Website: macys
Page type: customer-info-address
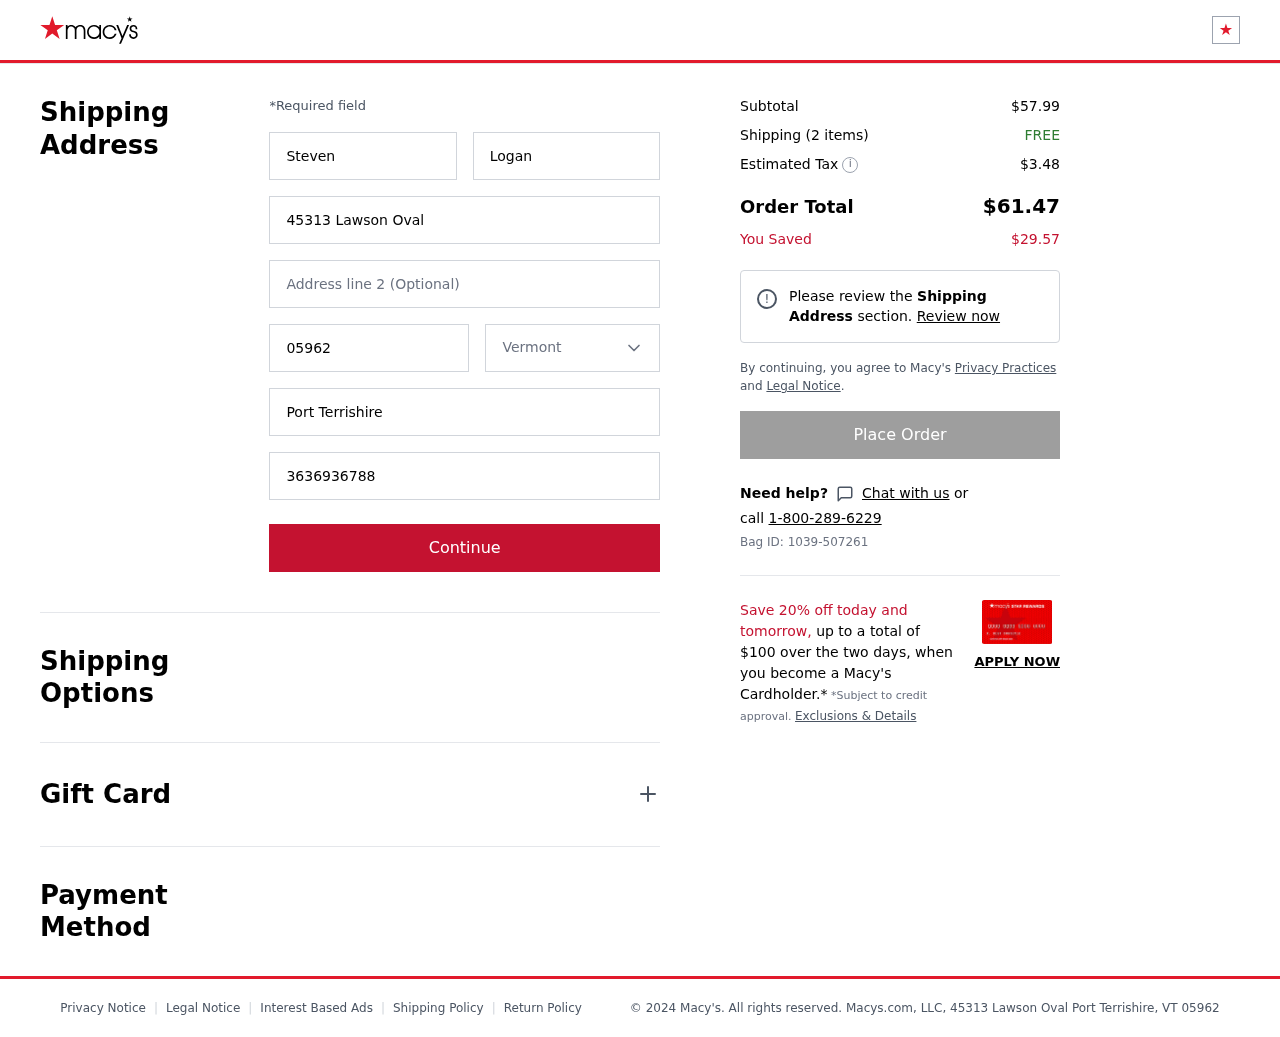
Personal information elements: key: PII_CITY
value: Port Terrishire
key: PII_FIRSTNAME
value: Steven
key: PII_LASTNAME
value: Logan
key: PII_PHONE
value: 3636936788
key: PII_POSTCODE
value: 05962
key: PII_STATE
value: Vermont
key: PII_STREET
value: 45313 Lawson Oval
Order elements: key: ORDER_SUBTOTAL
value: $57.99
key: ORDER_NUM_ITEMS
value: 2
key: ORDER_SHIPPING_COST
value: FREE
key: ORDER_TAX
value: $3.48
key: ORDER_TOTAL
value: $61.47
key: ORDER_SAVINGS
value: $29.57
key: ORDER_BAG_ID
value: Bag ID: 1039-507261